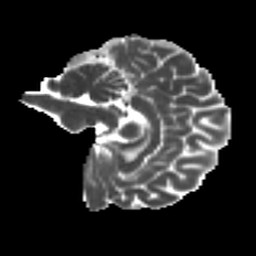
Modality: MD
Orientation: sagittal
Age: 22
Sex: female
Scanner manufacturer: ge
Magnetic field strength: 3 T
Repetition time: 7.8 s
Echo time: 0.0607 s